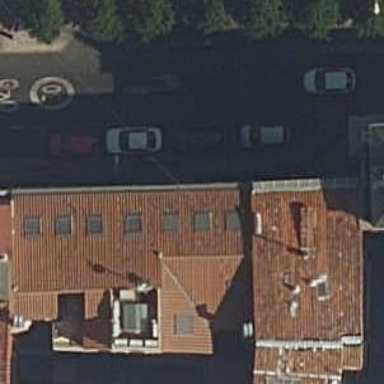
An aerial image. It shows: Café.